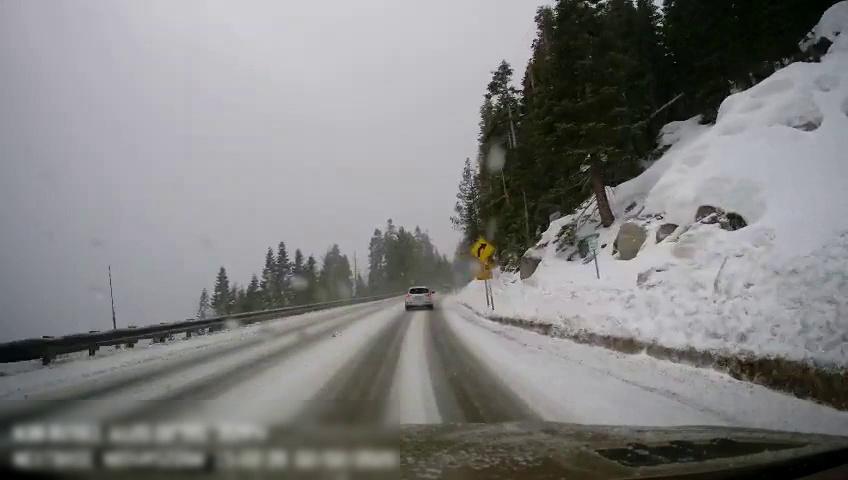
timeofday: Day
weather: Snowy
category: Drivable Space
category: Vehicles | SUV
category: Vehicles | Car
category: Traffic | Signs